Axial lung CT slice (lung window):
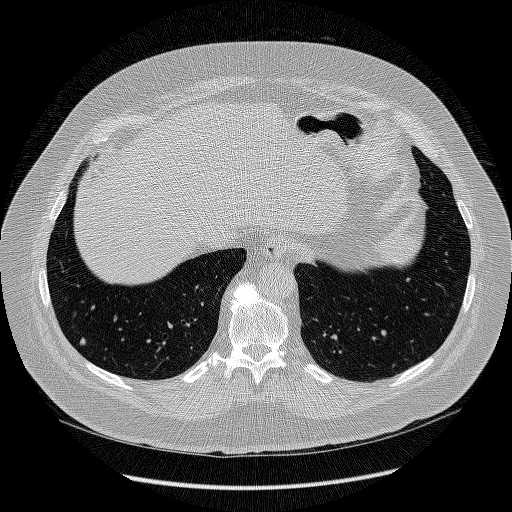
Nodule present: yes
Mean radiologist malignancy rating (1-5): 3.667